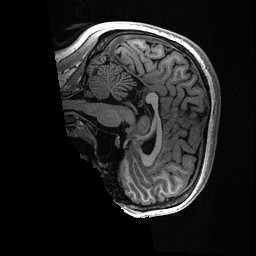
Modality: T1w
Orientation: sagittal
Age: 33
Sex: female
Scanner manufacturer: ge
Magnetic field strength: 3 T
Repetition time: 0.006952 s
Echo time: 0.00292 s